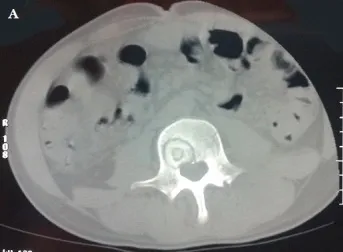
(A,B) the specific performance of lumbar vertebral bone destruction in L4 and L5 and they look like a halo sign.
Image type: radiology (ct)